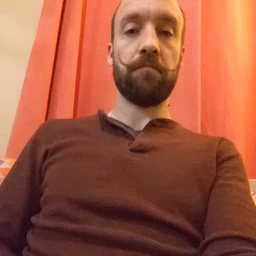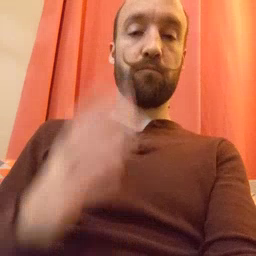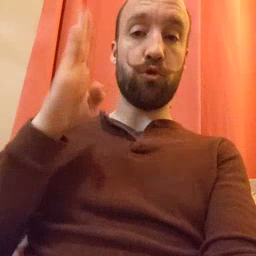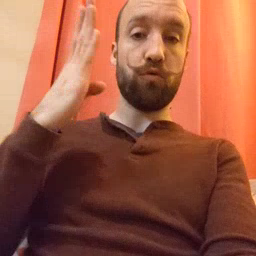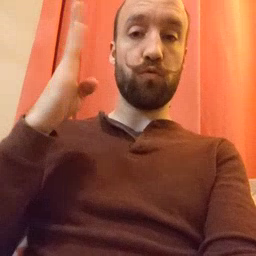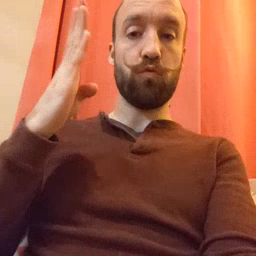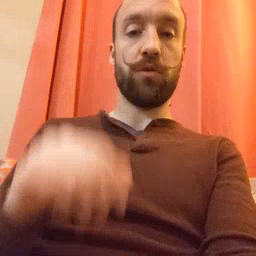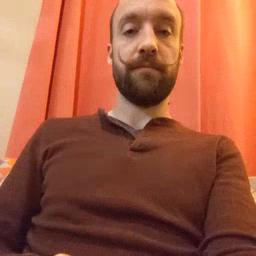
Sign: blue